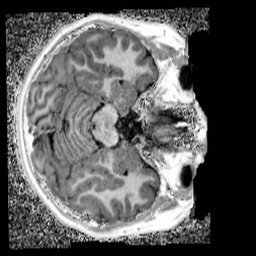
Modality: UNIT1_denoised
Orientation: axial
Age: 13
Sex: male
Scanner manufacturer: siemens
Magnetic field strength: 3 T
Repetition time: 4 s
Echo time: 0.00299 s